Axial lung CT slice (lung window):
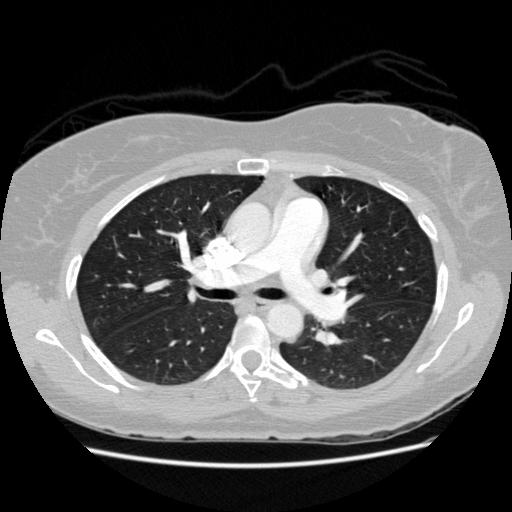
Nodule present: no